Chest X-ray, PA view. Patient: 30 years old, sex M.
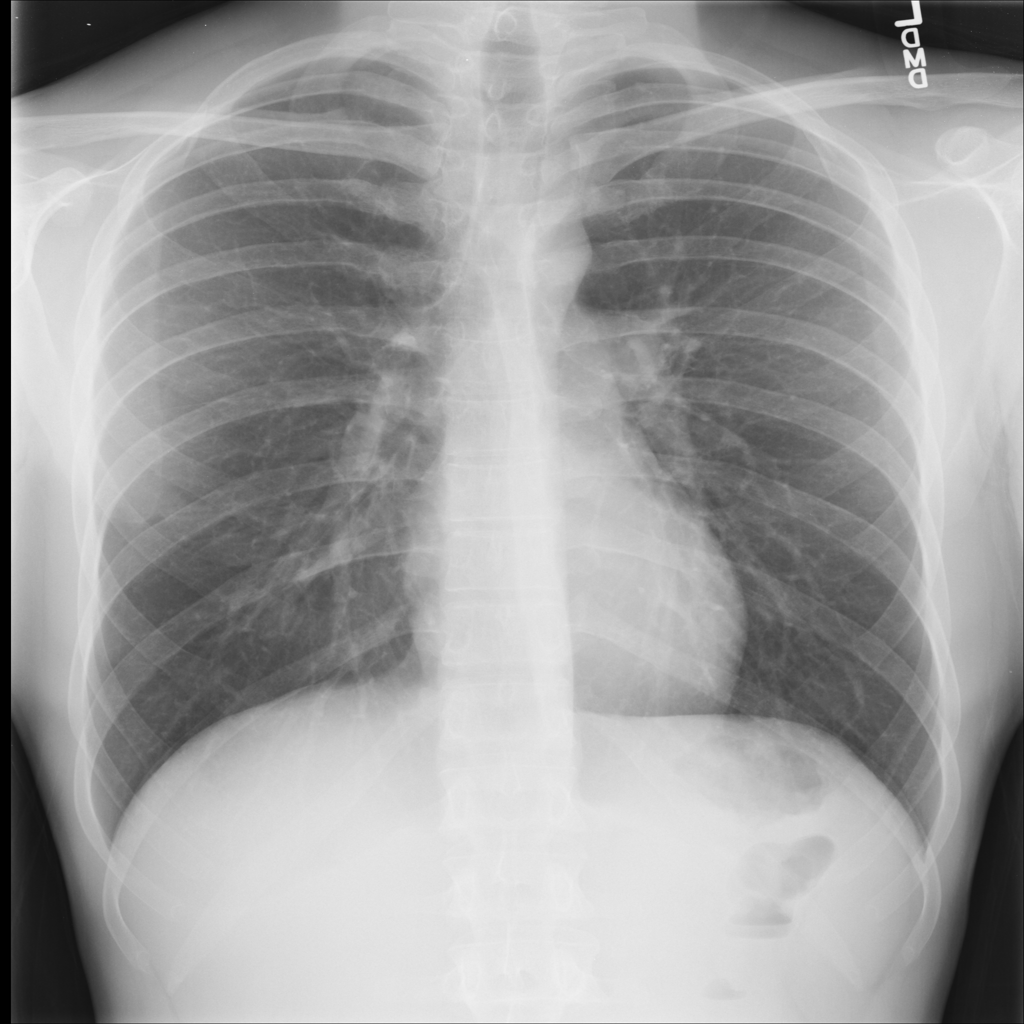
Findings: No Finding